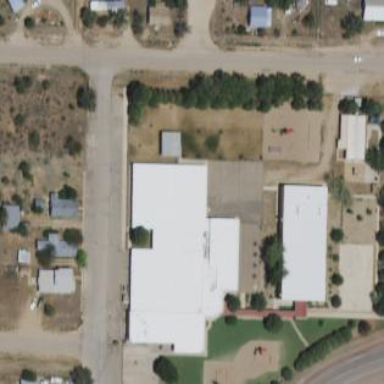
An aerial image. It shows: School building.